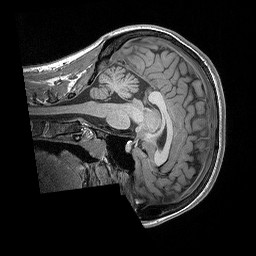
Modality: T1w
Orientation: sagittal
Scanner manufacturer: siemens
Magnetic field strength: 3 T
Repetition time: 2.3 s
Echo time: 0.00298 s